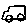
Label: car